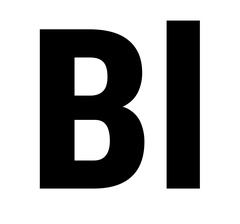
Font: Roboto_Condensed_ExtraBold